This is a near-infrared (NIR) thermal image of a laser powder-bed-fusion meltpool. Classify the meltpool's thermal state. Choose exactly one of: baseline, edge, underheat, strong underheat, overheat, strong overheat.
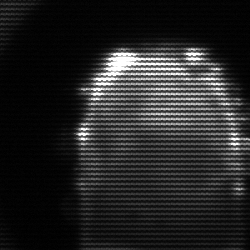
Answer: baseline